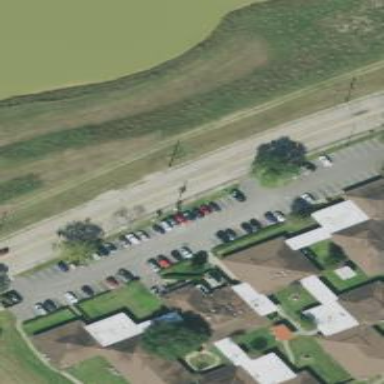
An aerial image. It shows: Nursing home.